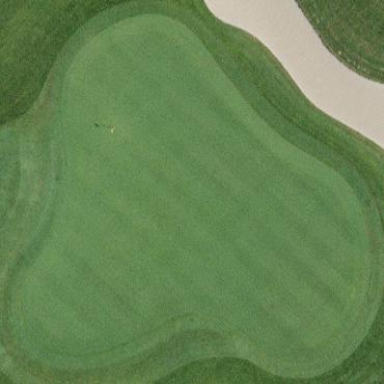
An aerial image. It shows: Golf green.